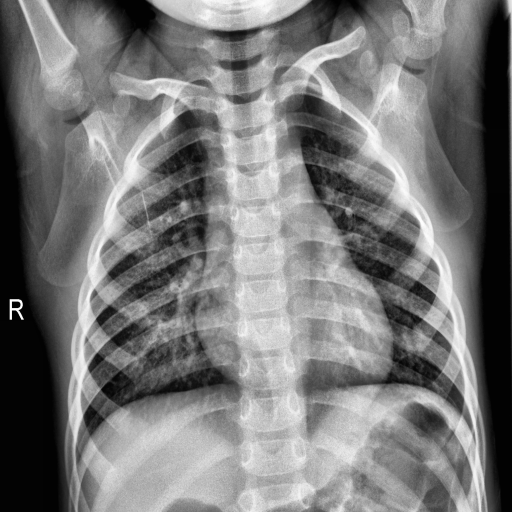
Finding: NORMAL